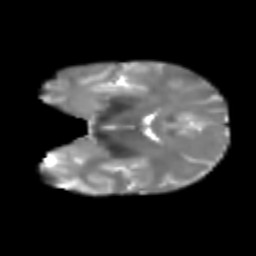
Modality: T2w
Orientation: coronal
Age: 29
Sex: male
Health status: healthy